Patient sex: M
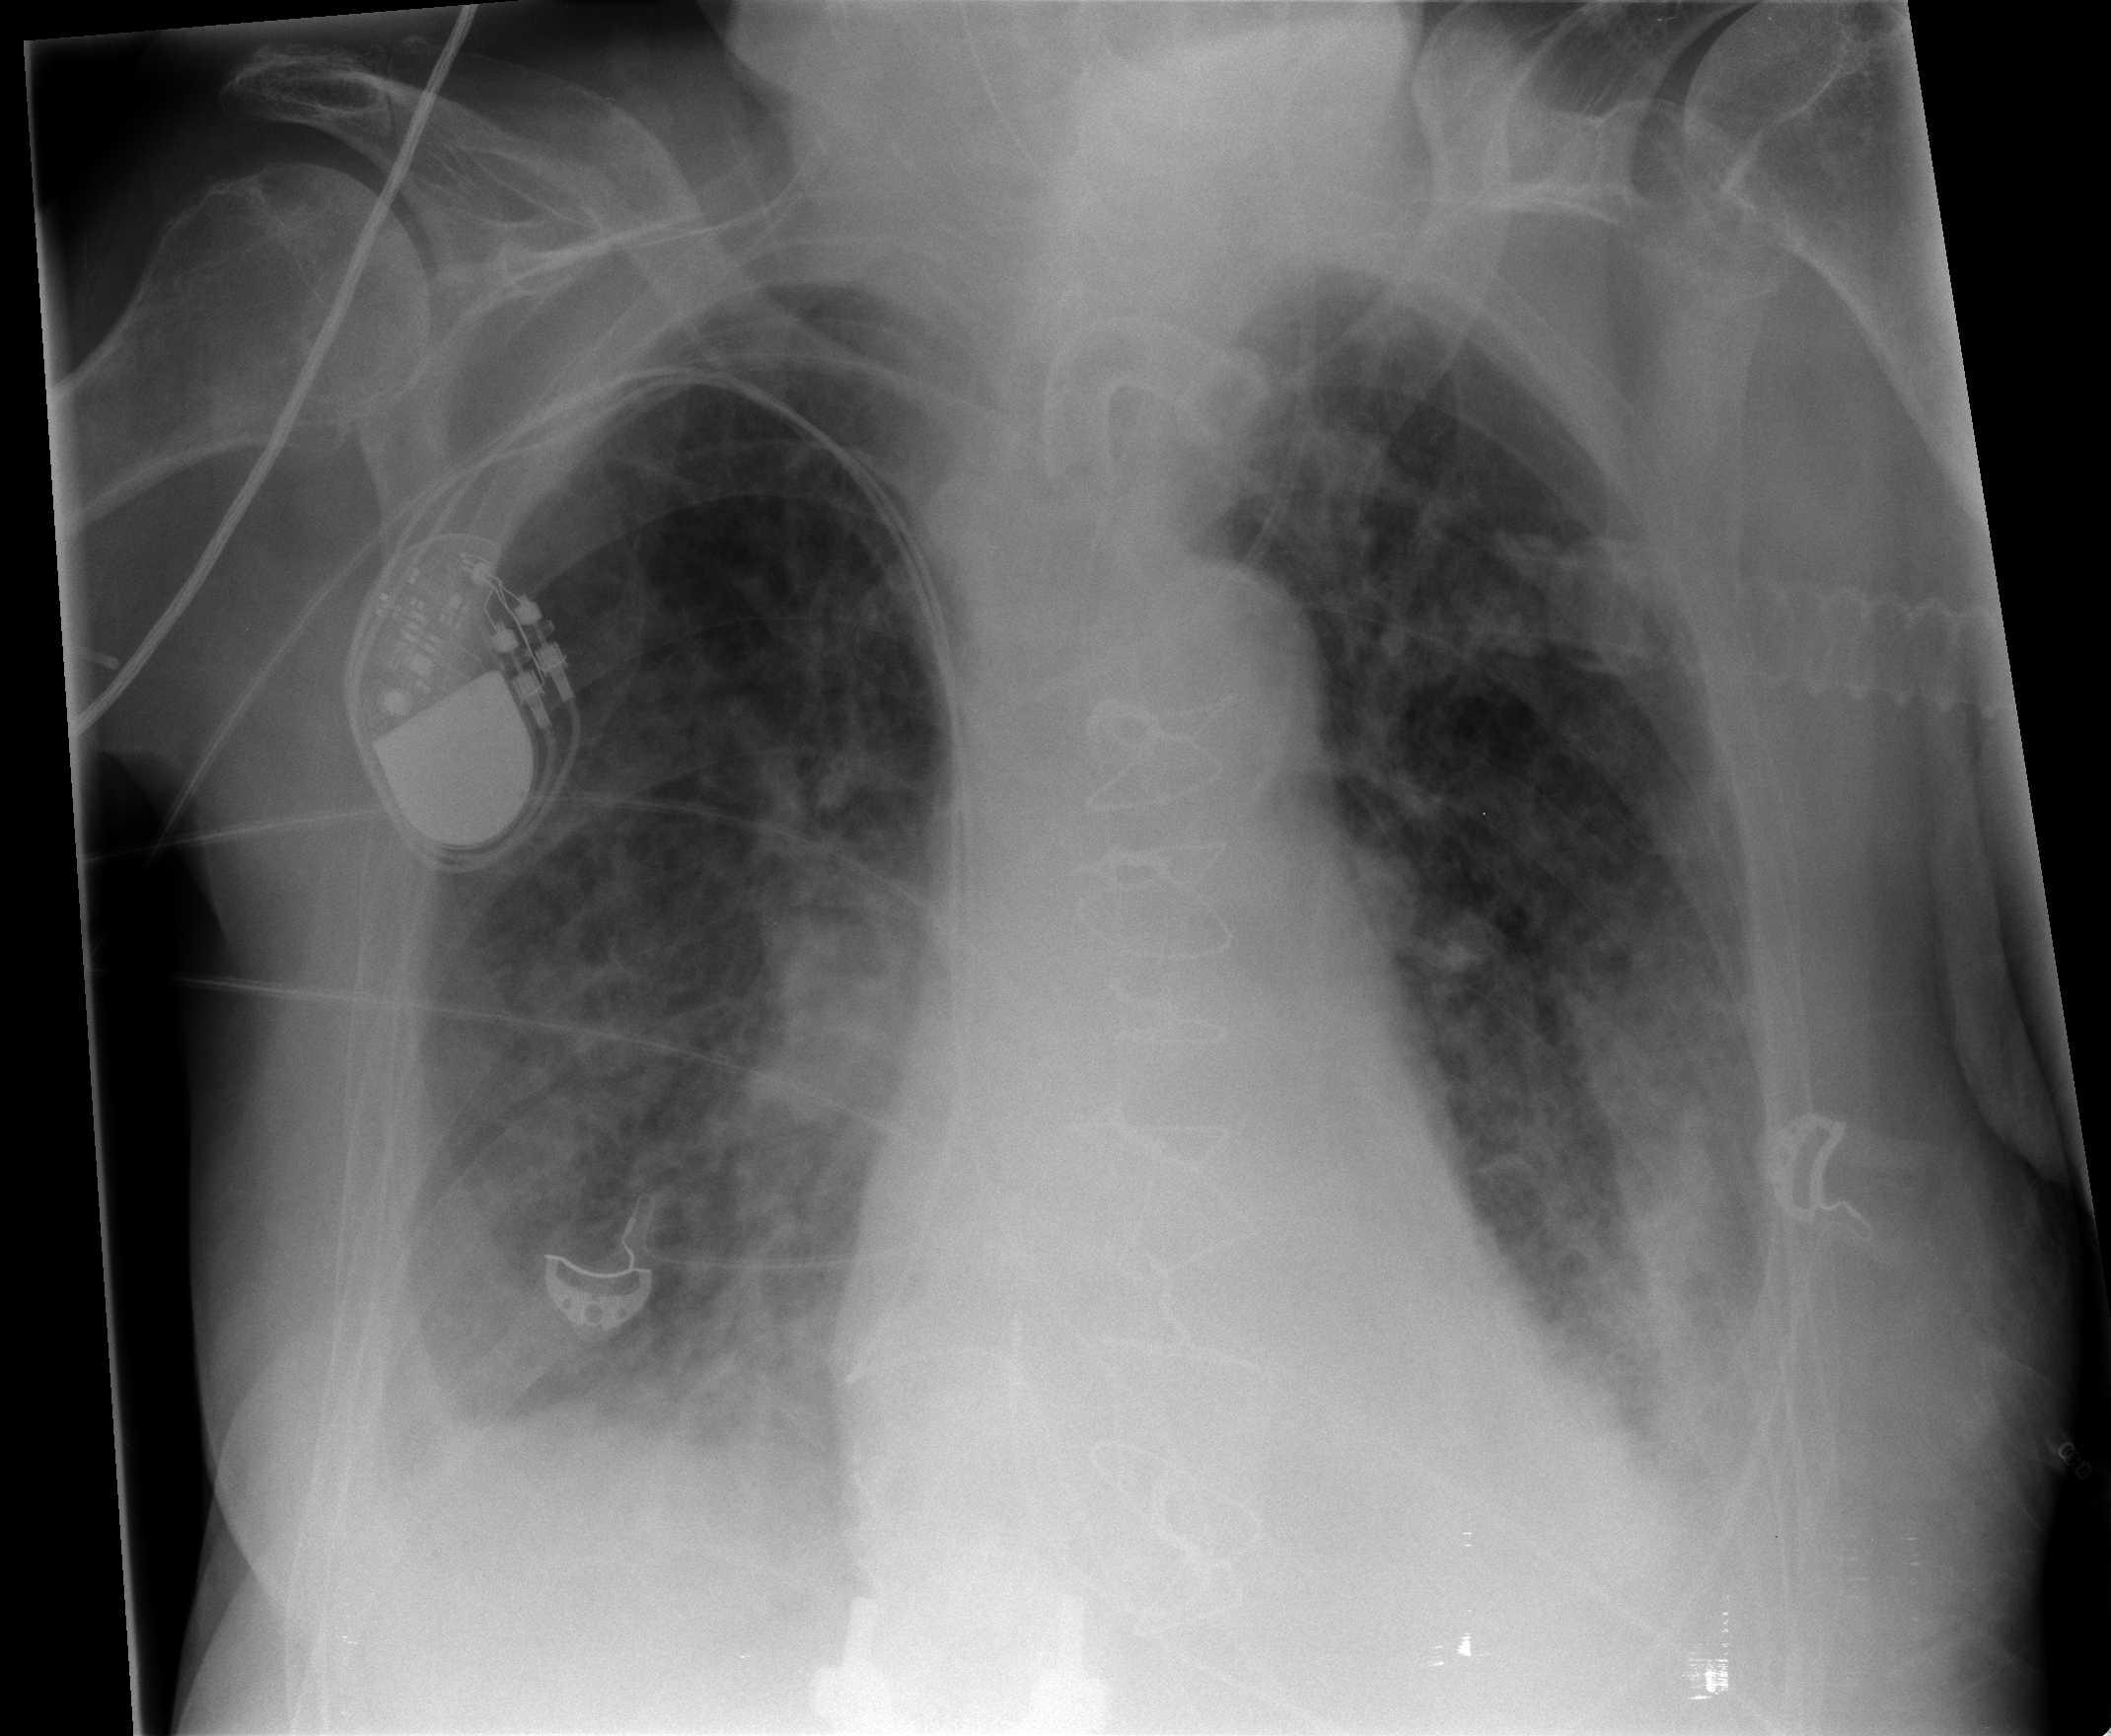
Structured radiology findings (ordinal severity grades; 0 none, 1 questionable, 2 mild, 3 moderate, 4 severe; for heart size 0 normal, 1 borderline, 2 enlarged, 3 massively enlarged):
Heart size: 0
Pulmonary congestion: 2
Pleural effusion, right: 2
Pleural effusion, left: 2
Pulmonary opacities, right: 2
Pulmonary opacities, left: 2
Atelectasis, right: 2
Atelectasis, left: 2